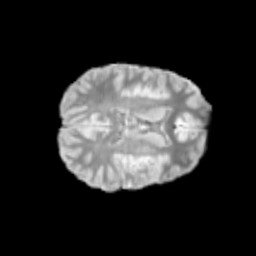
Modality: T2w
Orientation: axial
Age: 10
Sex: female
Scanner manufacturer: siemens
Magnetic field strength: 3 T
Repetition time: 3.8 s
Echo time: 0.07 s